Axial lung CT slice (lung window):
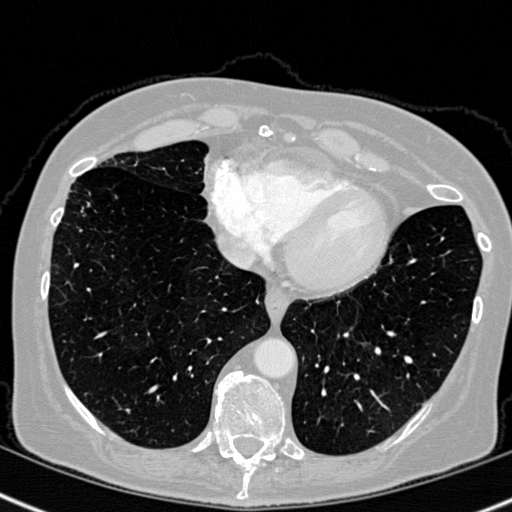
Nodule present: no